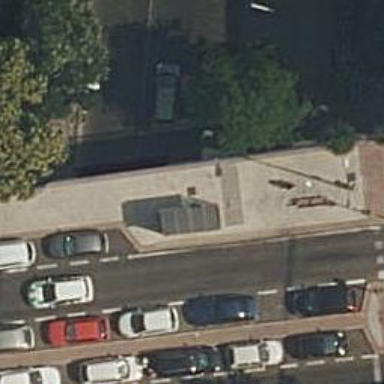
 serving as platform for public transportation."